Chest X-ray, PA view. Patient: 55 years old, sex F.
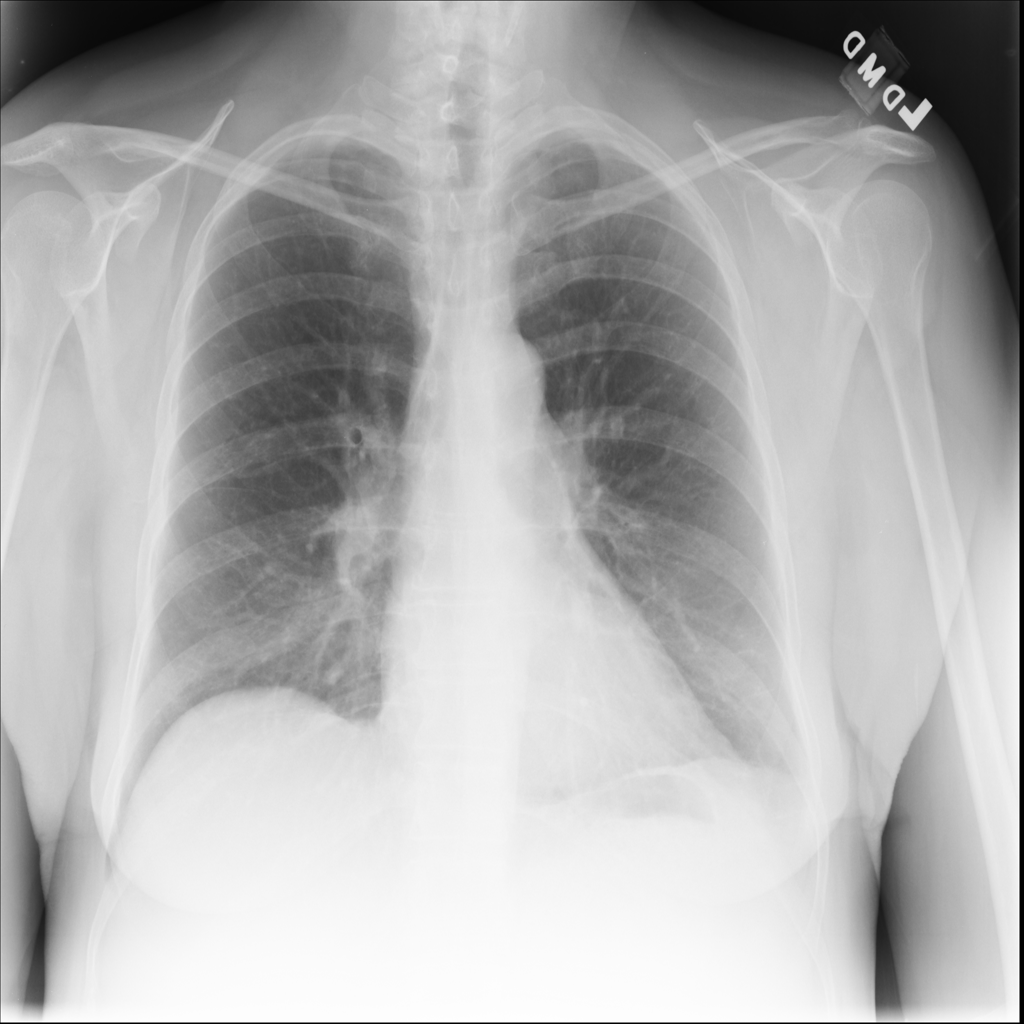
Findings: No Finding